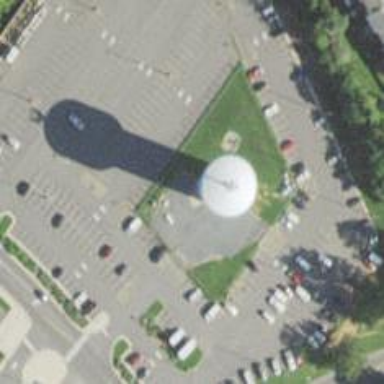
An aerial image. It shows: Water tower that is man-made.